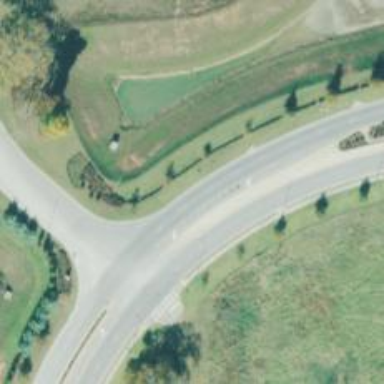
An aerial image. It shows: Tertiary road.